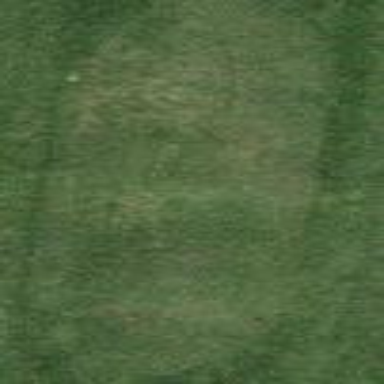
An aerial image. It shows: Golf tee area with grass surface.